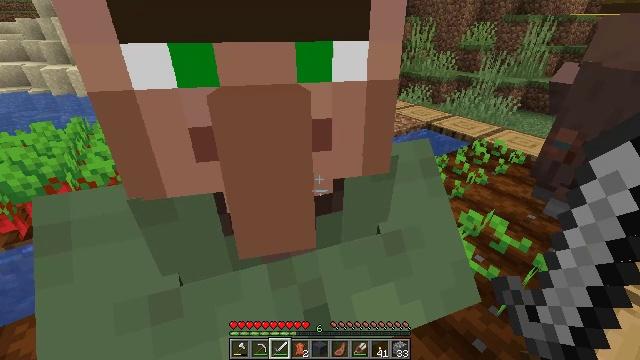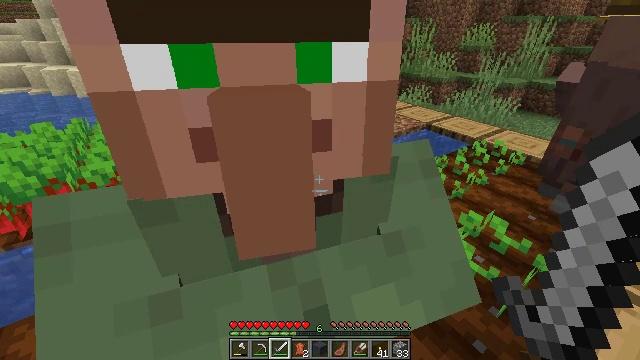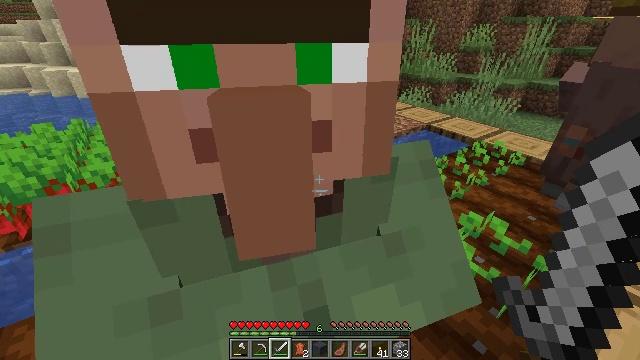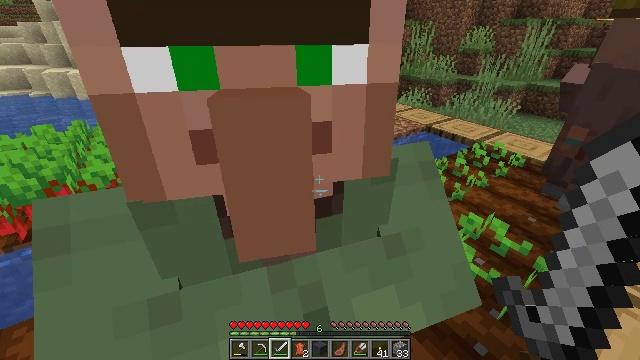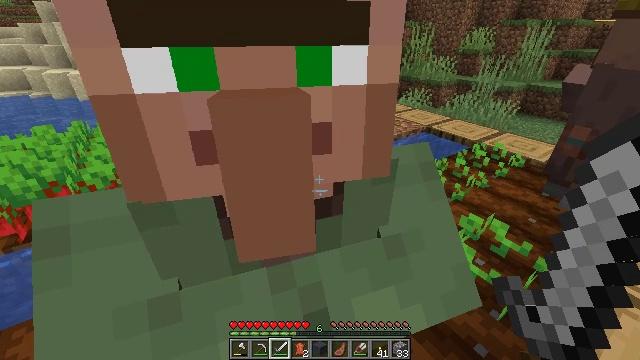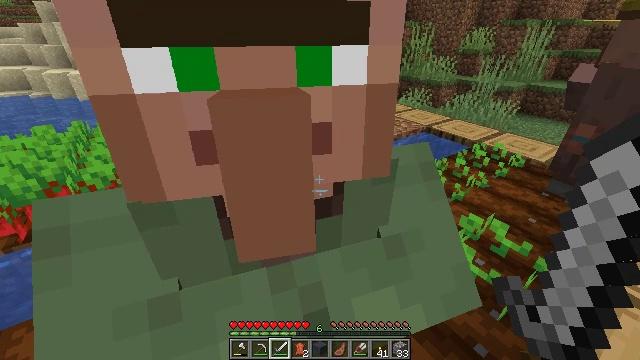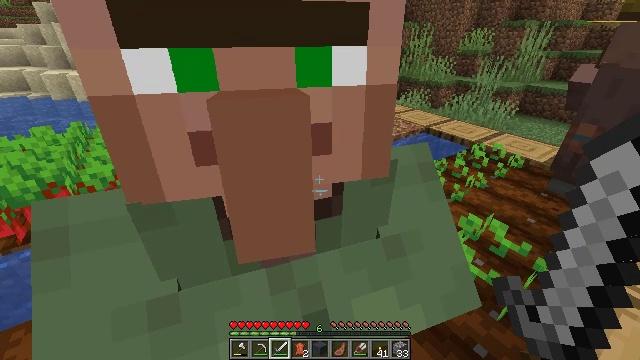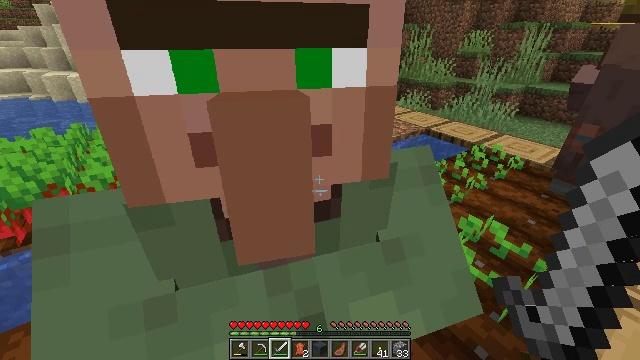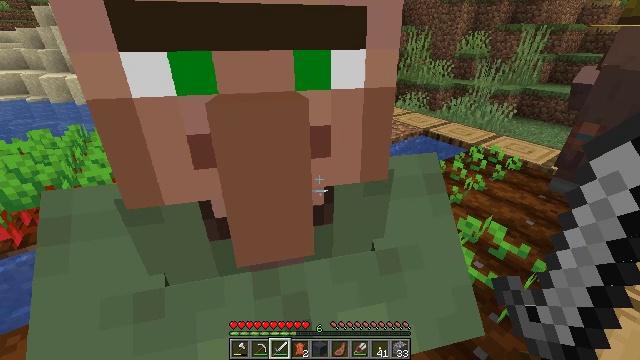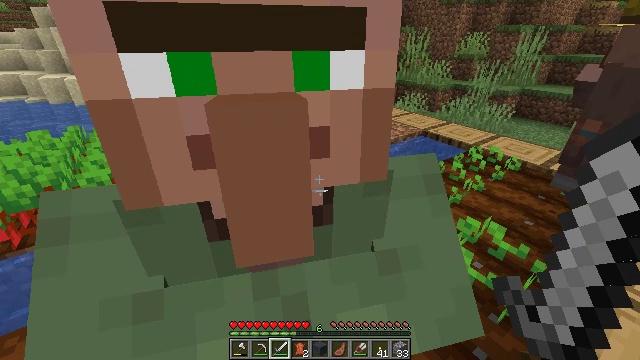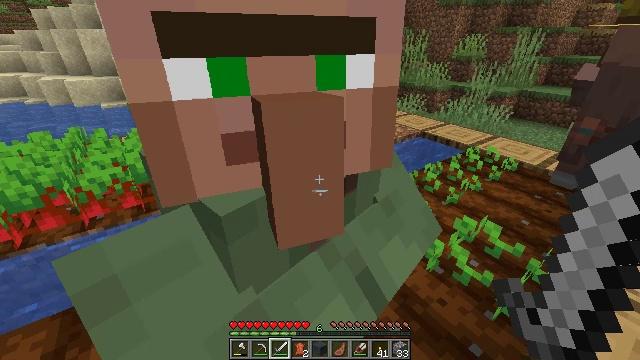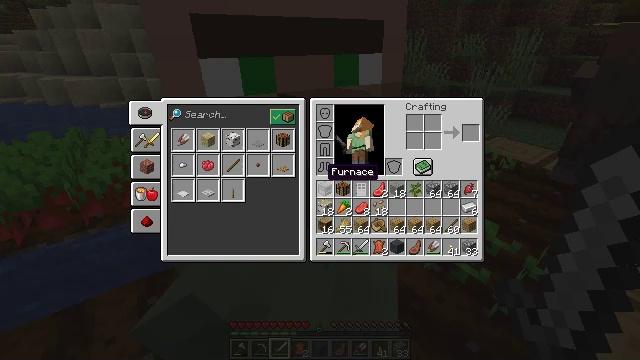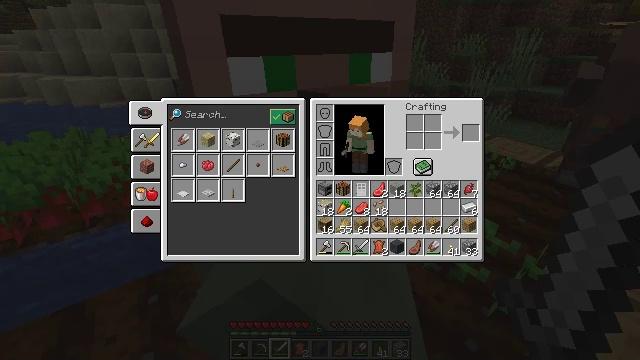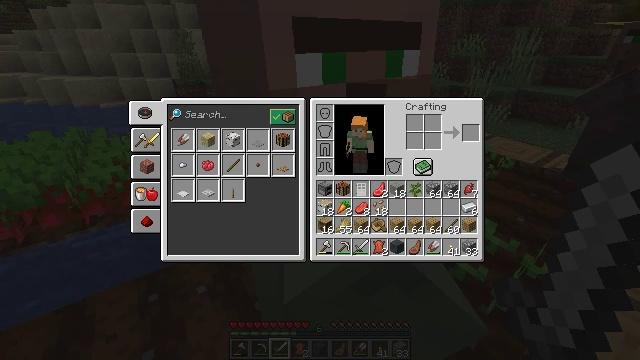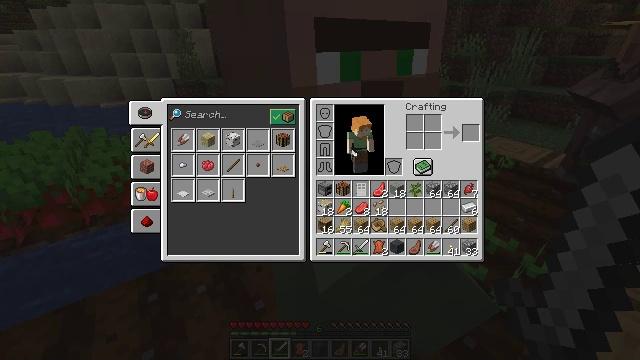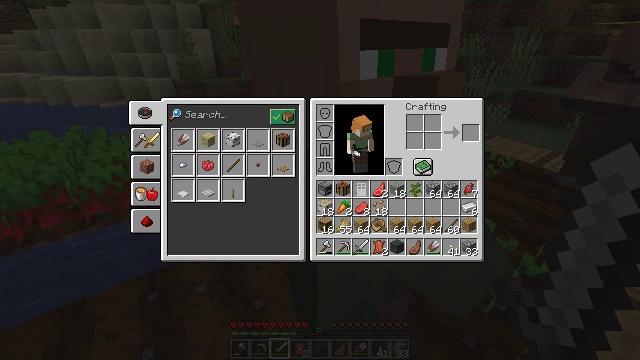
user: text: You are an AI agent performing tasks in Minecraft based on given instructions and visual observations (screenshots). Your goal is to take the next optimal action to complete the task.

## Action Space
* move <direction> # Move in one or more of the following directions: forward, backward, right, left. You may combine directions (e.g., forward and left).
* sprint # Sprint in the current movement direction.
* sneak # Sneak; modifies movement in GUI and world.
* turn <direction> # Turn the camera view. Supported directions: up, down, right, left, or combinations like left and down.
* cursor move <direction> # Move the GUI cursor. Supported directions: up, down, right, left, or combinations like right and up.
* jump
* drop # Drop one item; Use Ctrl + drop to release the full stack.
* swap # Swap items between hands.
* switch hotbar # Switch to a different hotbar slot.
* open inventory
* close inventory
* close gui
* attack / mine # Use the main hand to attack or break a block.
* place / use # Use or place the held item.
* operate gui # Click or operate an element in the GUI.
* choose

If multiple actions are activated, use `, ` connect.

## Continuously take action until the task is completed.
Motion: motion action
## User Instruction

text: Collect beetroots from the field.
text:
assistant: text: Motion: no_op
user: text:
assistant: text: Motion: no_op
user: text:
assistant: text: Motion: no_op
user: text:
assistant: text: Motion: no_op
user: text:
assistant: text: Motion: no_op
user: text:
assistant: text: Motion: no_op
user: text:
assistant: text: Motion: no_op
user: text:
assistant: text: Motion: no_op
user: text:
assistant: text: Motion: no_op
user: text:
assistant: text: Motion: no_op
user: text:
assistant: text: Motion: close inventory
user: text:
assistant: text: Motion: cursor move right, close inventory
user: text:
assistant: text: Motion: cursor move right, close inventory
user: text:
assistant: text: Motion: cursor move right, close inventory
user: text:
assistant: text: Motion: cursor move right, open gui
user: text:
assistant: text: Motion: no_op
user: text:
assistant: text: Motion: cursor move right
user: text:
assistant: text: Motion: cursor move right
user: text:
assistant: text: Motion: cursor move right
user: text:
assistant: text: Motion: cursor move right
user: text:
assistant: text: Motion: no_op
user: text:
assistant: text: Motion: no_op
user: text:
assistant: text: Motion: no_op
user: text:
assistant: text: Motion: no_op
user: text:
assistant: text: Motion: no_op
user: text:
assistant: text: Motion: no_op
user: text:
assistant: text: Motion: cursor move left
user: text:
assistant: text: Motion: cursor move left
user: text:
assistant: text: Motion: cursor move left
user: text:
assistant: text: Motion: no_op